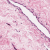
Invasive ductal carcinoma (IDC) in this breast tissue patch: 0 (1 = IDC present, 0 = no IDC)